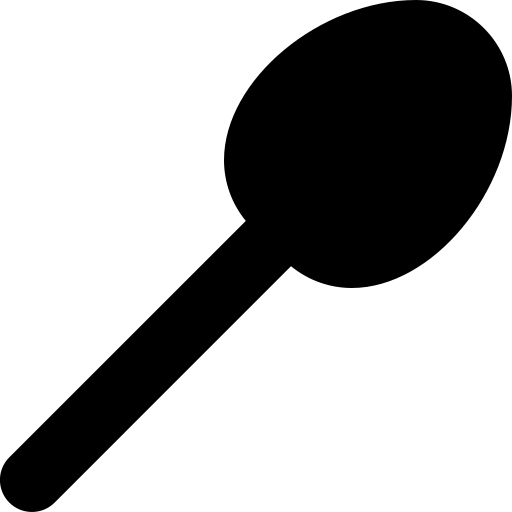
Tags: icon, FontAwesome, fa-icon, solid, spoon